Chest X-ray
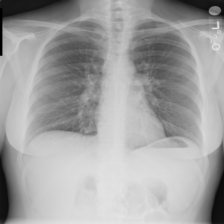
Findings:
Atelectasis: negative
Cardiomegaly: negative
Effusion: negative
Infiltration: negative
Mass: negative
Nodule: negative
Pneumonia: negative
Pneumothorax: negative
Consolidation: negative
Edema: negative
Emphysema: negative
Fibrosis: negative
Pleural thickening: negative
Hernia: negative